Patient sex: M
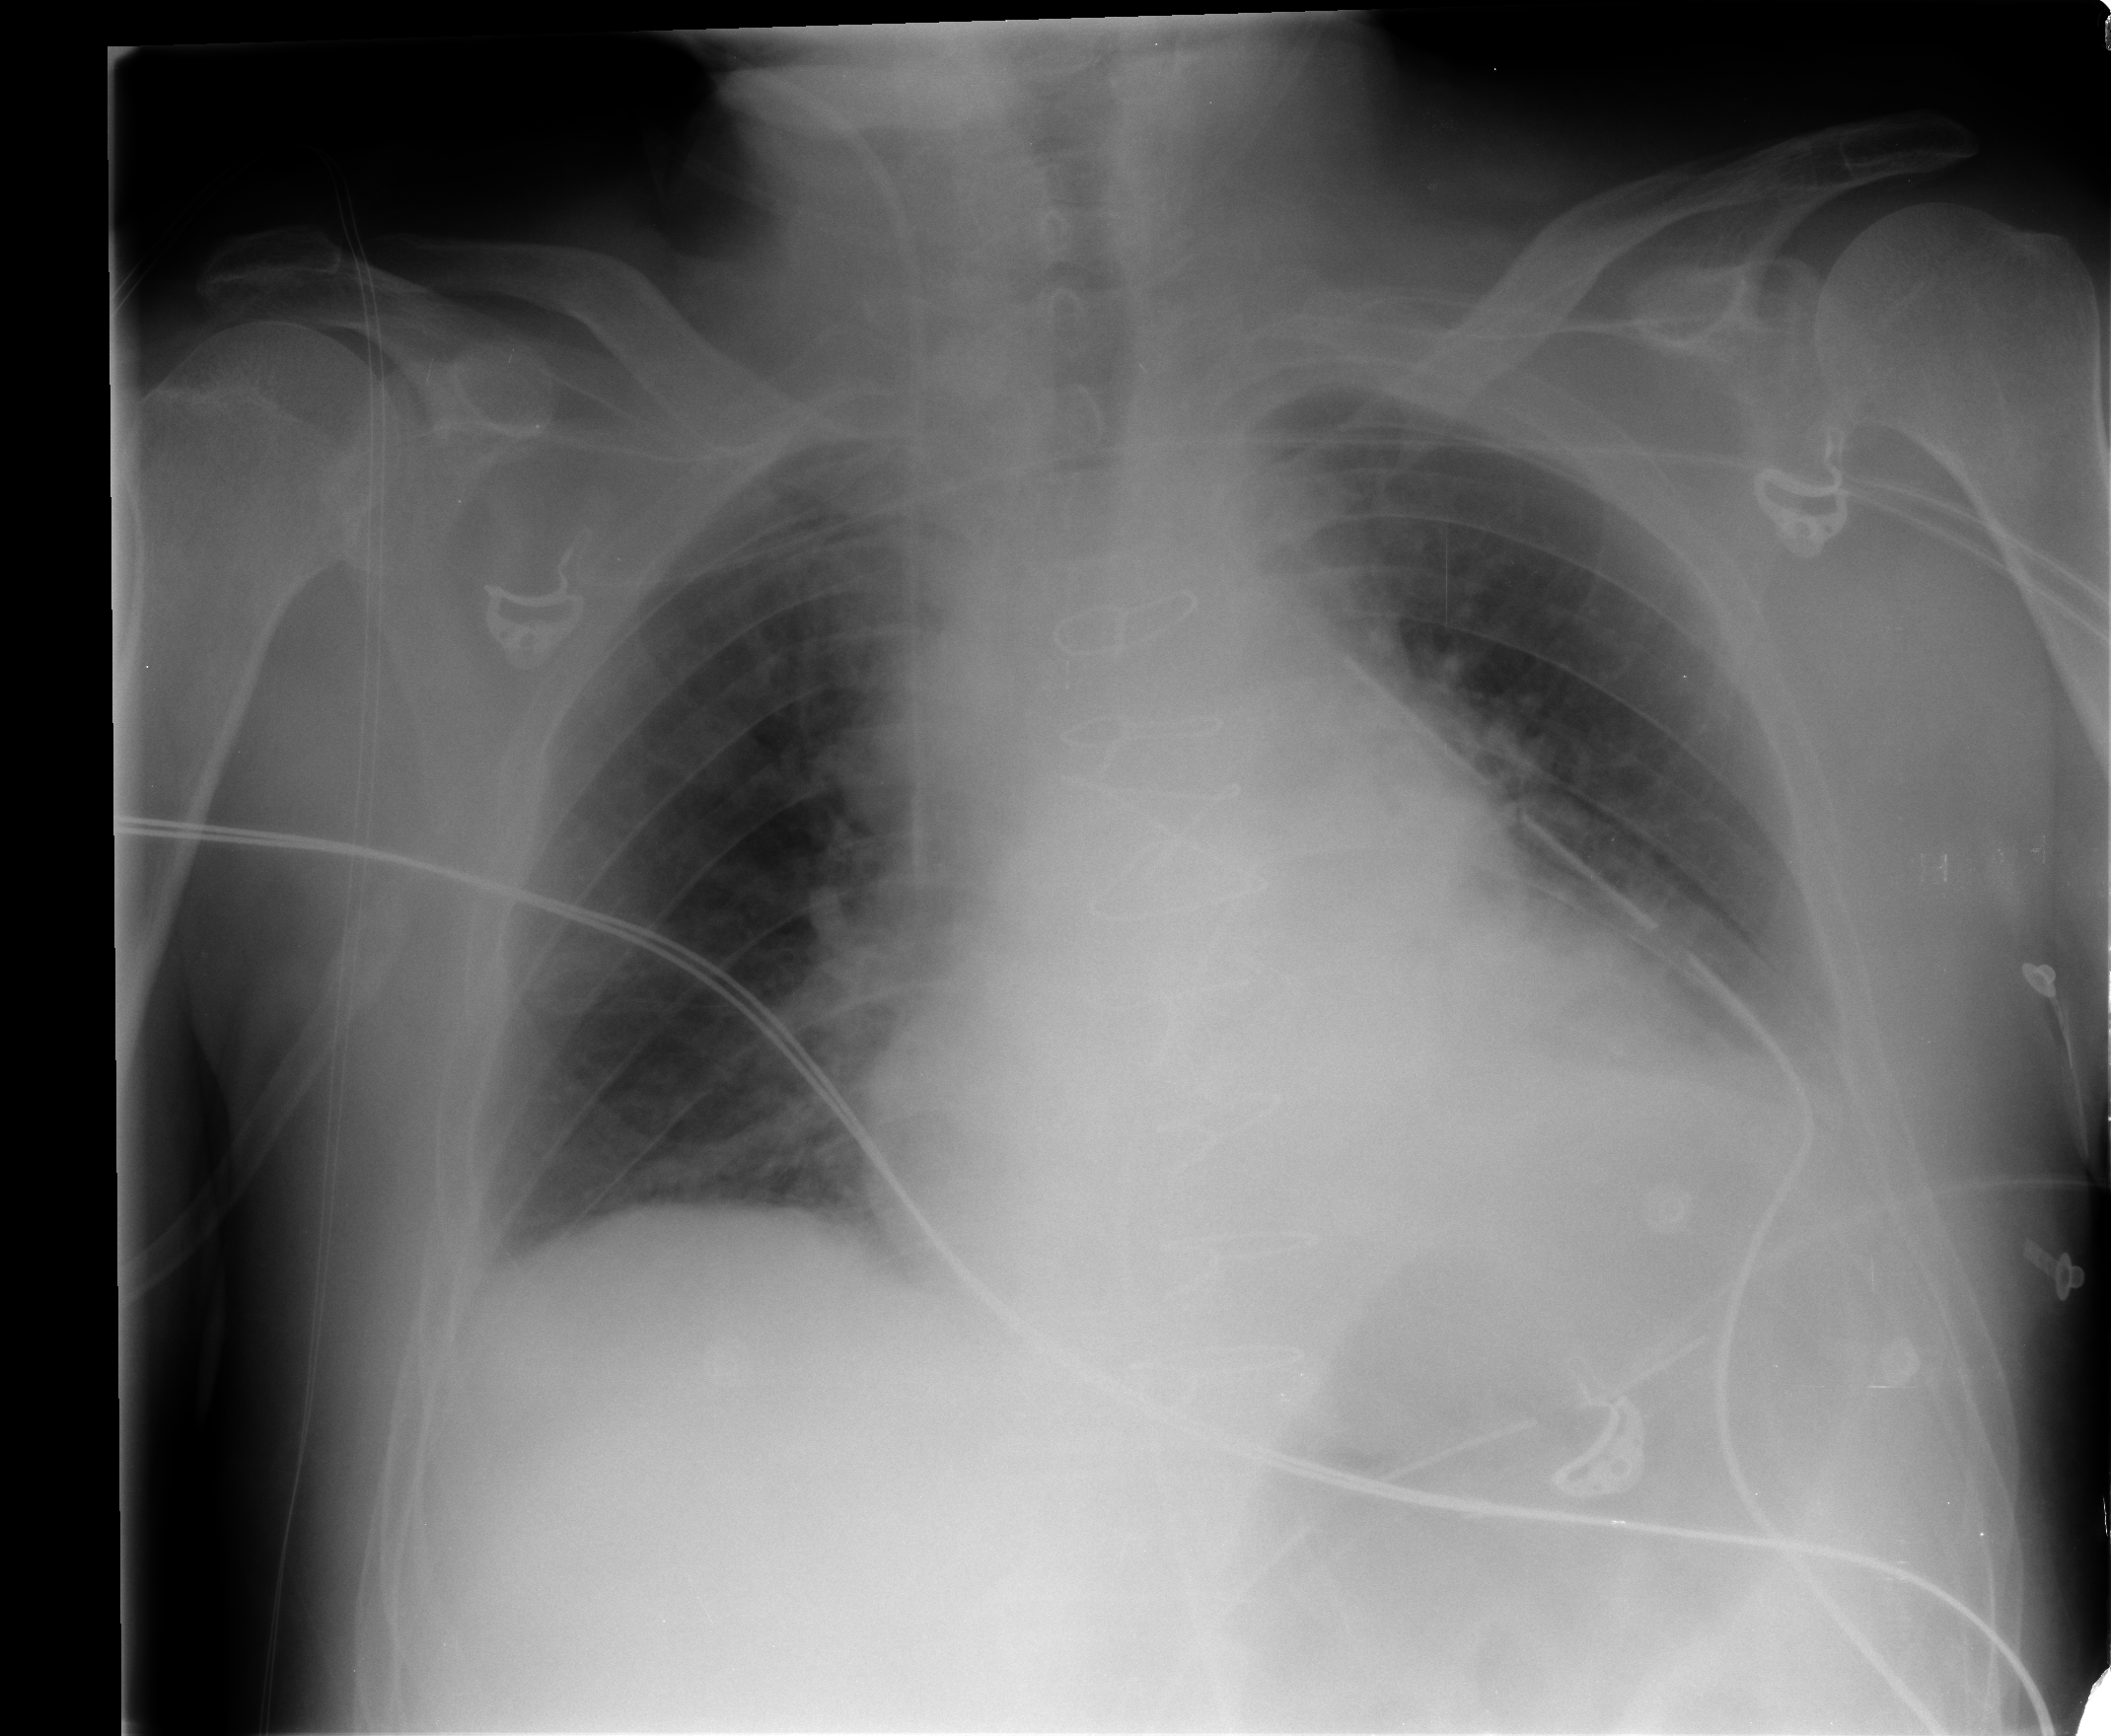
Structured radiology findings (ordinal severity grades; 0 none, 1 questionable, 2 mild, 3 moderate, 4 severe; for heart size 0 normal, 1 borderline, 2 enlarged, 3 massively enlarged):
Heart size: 2
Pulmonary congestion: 2
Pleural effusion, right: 0
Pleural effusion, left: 2
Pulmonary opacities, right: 0
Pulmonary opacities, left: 0
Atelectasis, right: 0
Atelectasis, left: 2